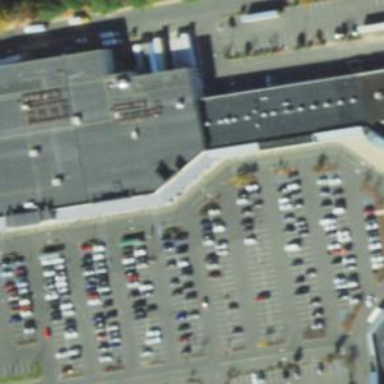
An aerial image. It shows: Mall building.